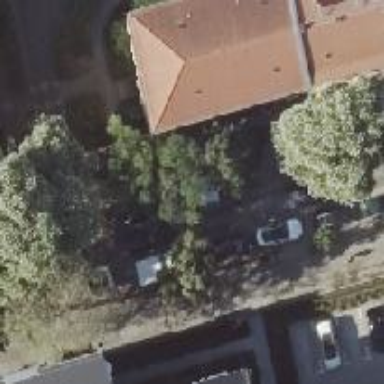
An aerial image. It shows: Residential road with separate sidewalk.